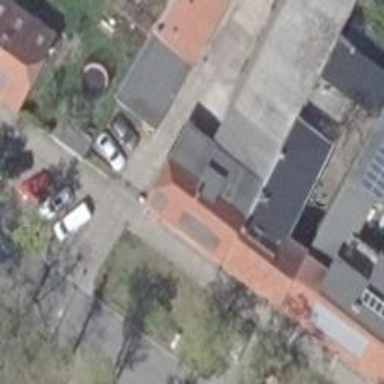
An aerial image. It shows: Car repair shop.